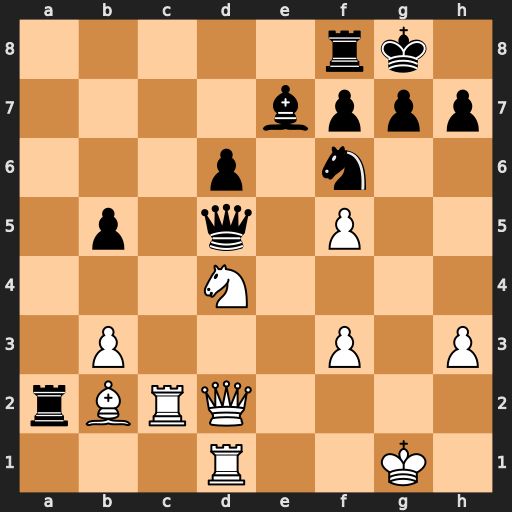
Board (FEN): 5rk1/4bppp/3p1n2/1p1q1P2/3N4/1P3P1P/rBRQ4/3R2K1
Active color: w
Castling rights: -
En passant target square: -
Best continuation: Nc6 Bd8 Qxd5 Nxd5 Rxd5